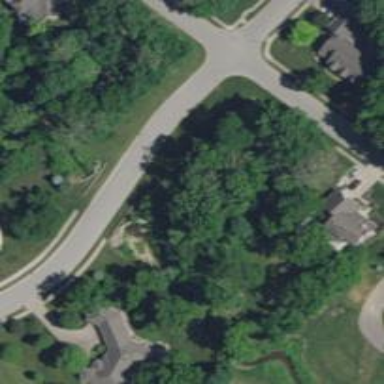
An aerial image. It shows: Residential road.